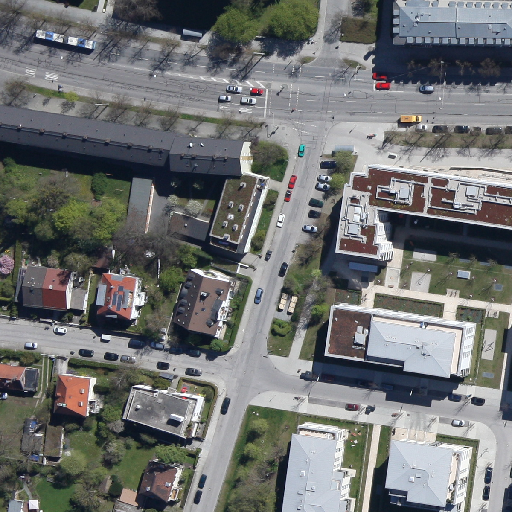
Referring expression: bikeway along with tree